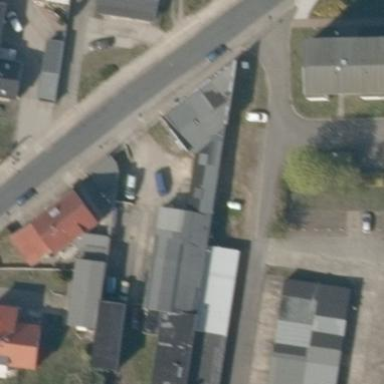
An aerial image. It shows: Building housing motorcycle shop.